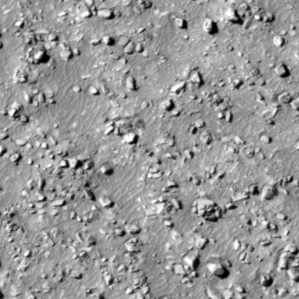
Label: non_frost